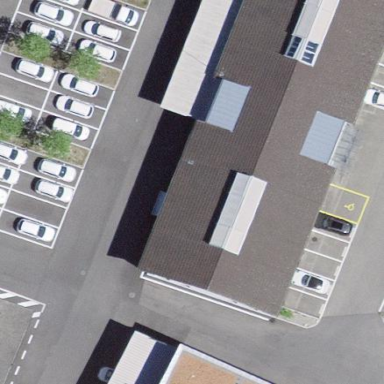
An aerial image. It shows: Commercial building.